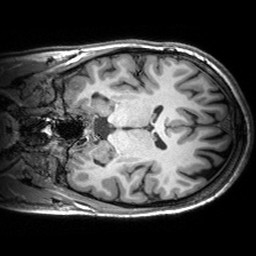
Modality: T1w
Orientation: coronal
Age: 23
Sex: female
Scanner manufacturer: siemens
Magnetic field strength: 3 T
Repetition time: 2.53 s
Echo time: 0.00299 s